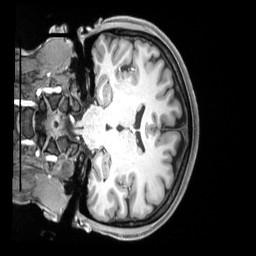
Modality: T1w
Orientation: coronal
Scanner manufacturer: siemens
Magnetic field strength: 3 T
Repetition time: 2.5 s
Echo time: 0.00218 s